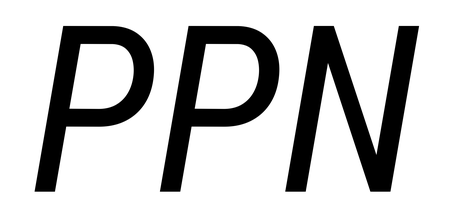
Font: Roboto-Italic_Condensed_Italic